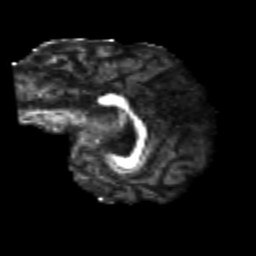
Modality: FA
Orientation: sagittal
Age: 23
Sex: female
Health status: healthy
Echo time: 0.074 s